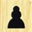
Piece: bP